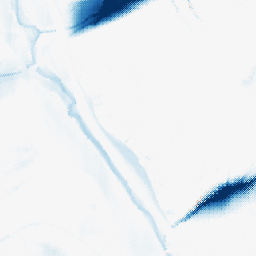
Category: morphological
Decomposition family: morphological_ellipse
Decomposition parameters: operation: closing
width: 50
height: 10
Upsampling method: regularized
Upsampling parameters: scale: 4
lambda_reg: 0.1
Upsampling scale: 4